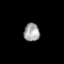
Tissue: prostate
Cell type: T cells
Senescence score: 0.6924
Nuclear area (px): 285
Mean DAPI intensity: 158.358